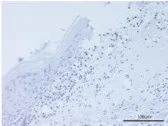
The biopsy of the skin lesion of right forearm. (C) PD-1 expression in skin lesion.
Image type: pathology (immunostaining)